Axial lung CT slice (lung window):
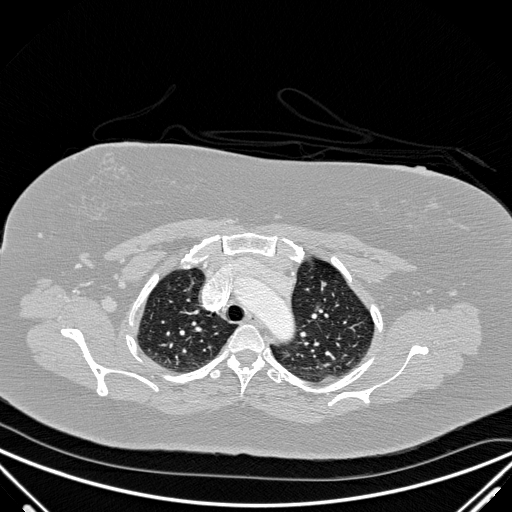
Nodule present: yes
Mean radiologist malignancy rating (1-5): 2.5